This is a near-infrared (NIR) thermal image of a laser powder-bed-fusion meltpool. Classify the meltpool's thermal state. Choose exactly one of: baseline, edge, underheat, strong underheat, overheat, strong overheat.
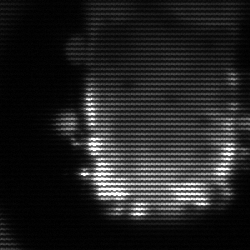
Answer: baseline